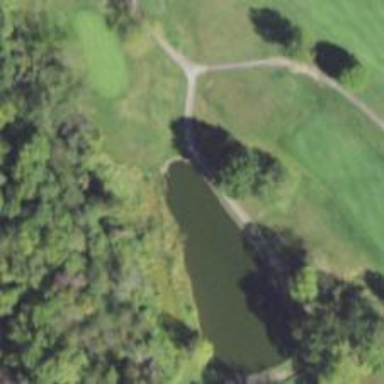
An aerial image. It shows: Golf course with lateral water hazard. The course has pitch surrounded by water.